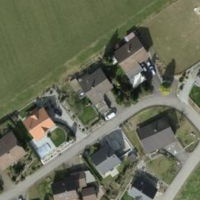
EUNIS habitat code: 52
Species observed at this site:
Alnus glutinosa